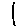
Label: line